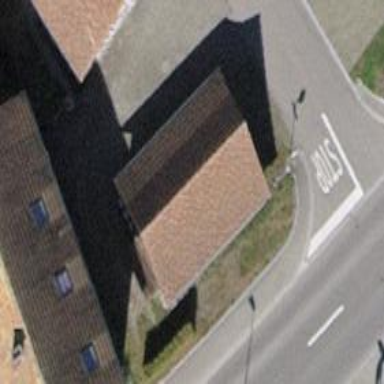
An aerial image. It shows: Garage with gabled roof.